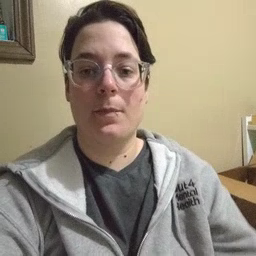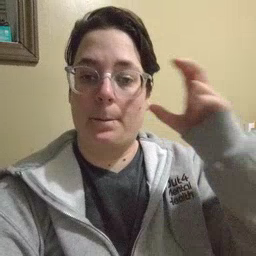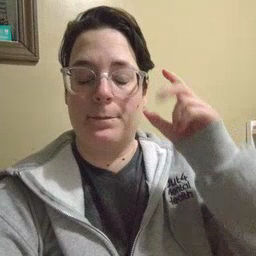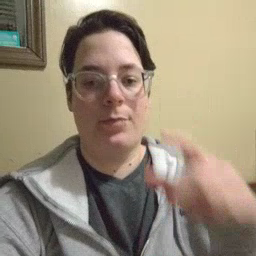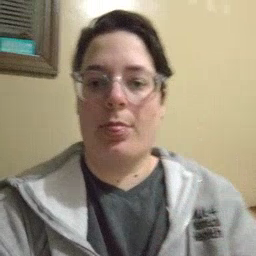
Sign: moon